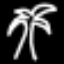
Label: palm tree